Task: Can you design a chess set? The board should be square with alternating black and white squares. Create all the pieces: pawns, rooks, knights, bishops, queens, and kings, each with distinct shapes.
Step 2226:
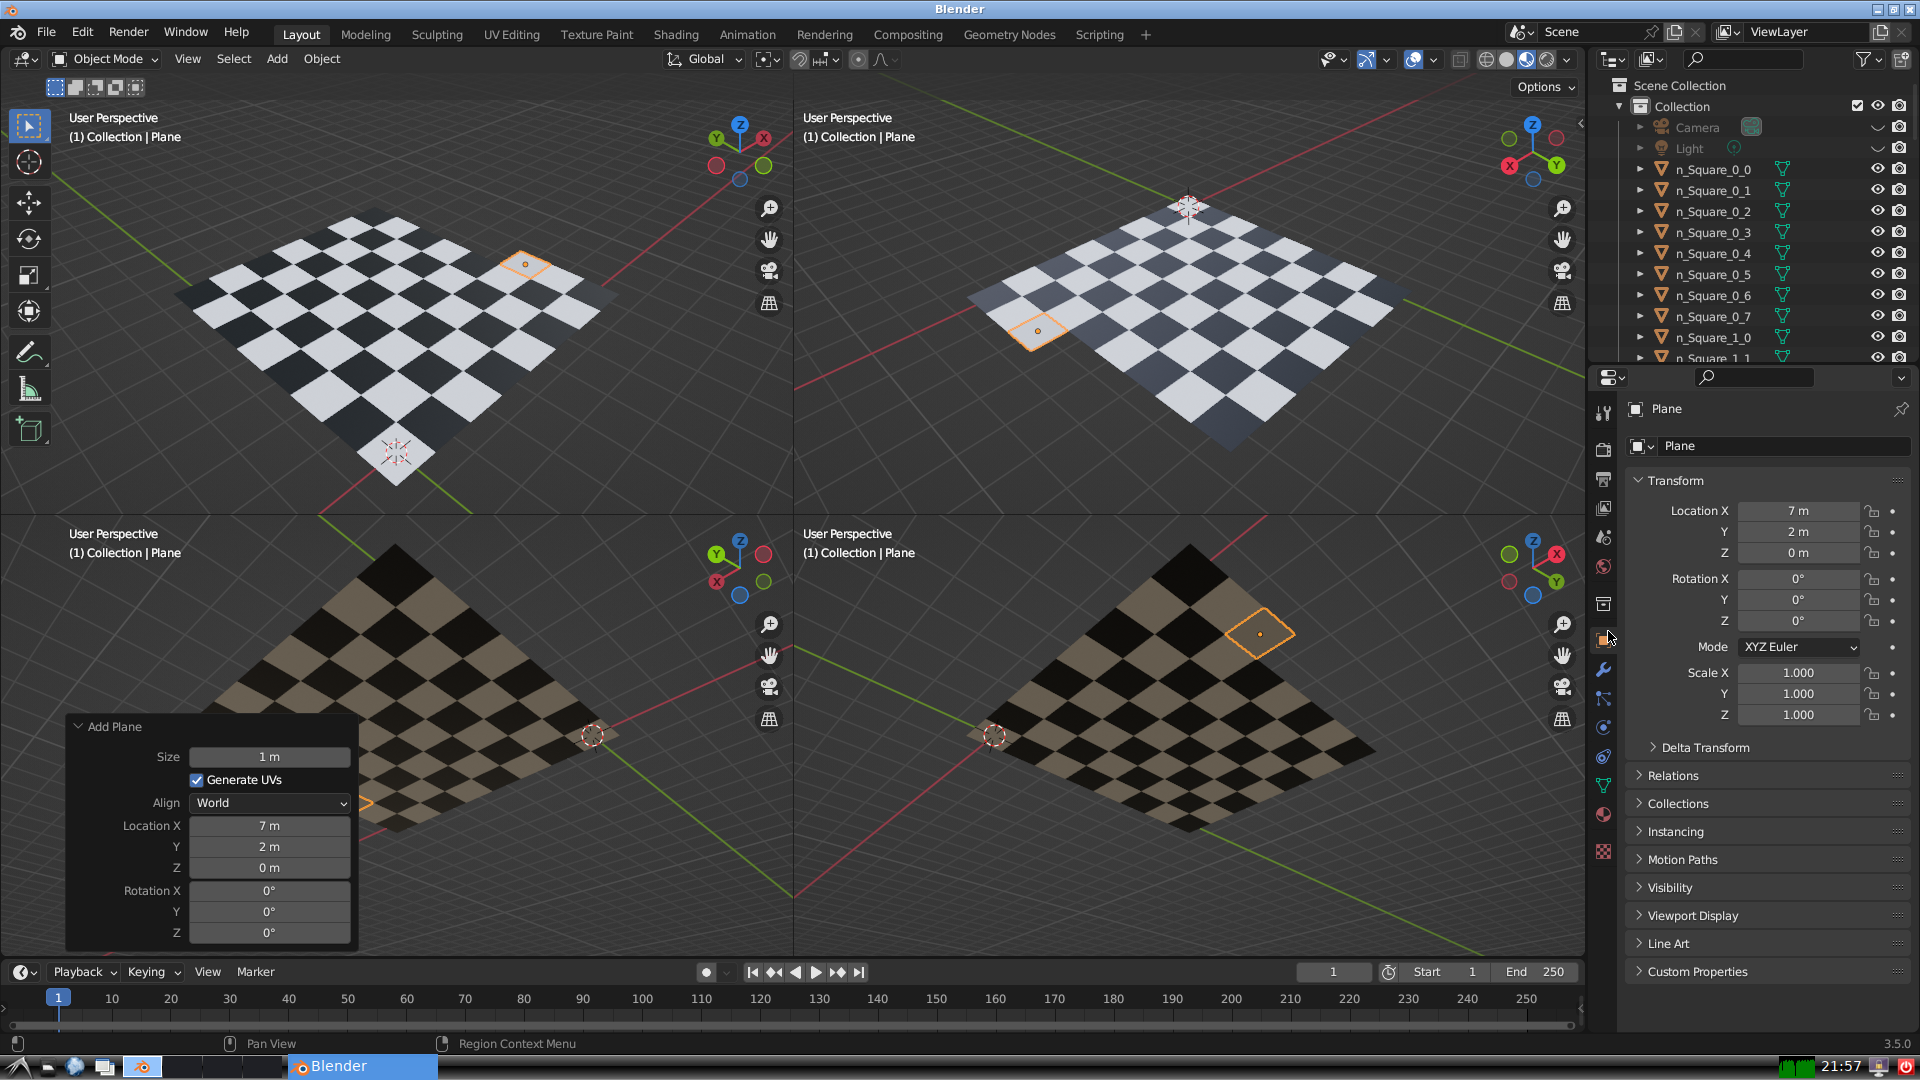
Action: {"mouse_move": [1732, 445]}